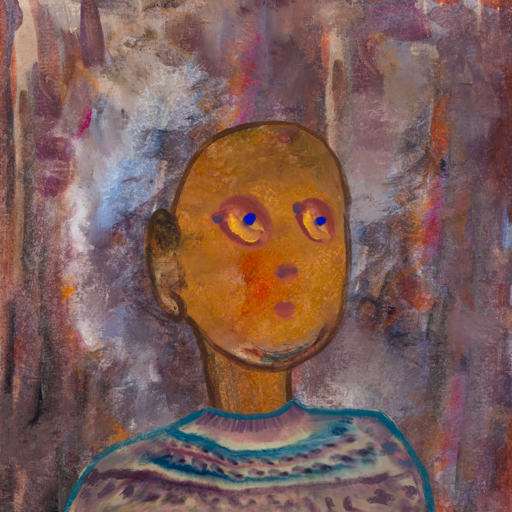
Background: Hypocrite, Head And Neck Side: Pipe, Face Side: Mother_And_Son_Son, Bust: HillGirl, Hair Side: Blank, Head Accessory: Blank, Second Necklace: Blank, Necklace: Blank, Baby: Blank